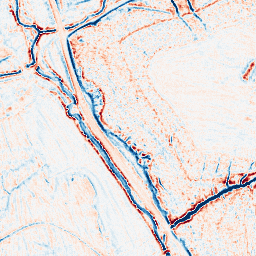
Category: edge_preserving
Decomposition family: bilateral
Decomposition parameters: d: 9
sigma_color: 150
sigma_space: 150
Upsampling method: fft_zeropad
Upsampling parameters: scale: 2
Upsampling scale: 2